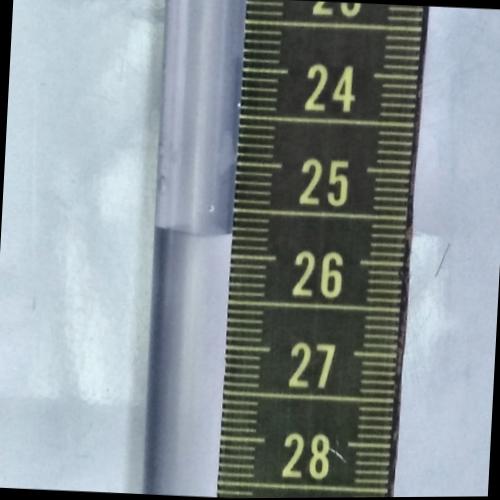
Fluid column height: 25.8 cm